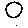
Label: circle